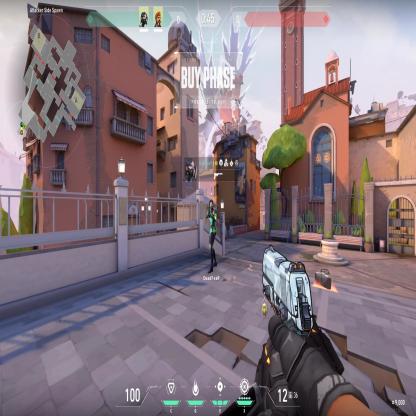
Label: dropped spike ; teammate